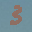
Label: 3